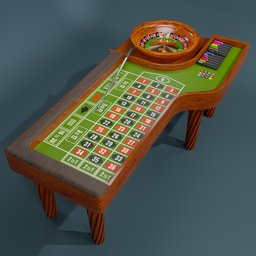
Label: furniture